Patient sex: M
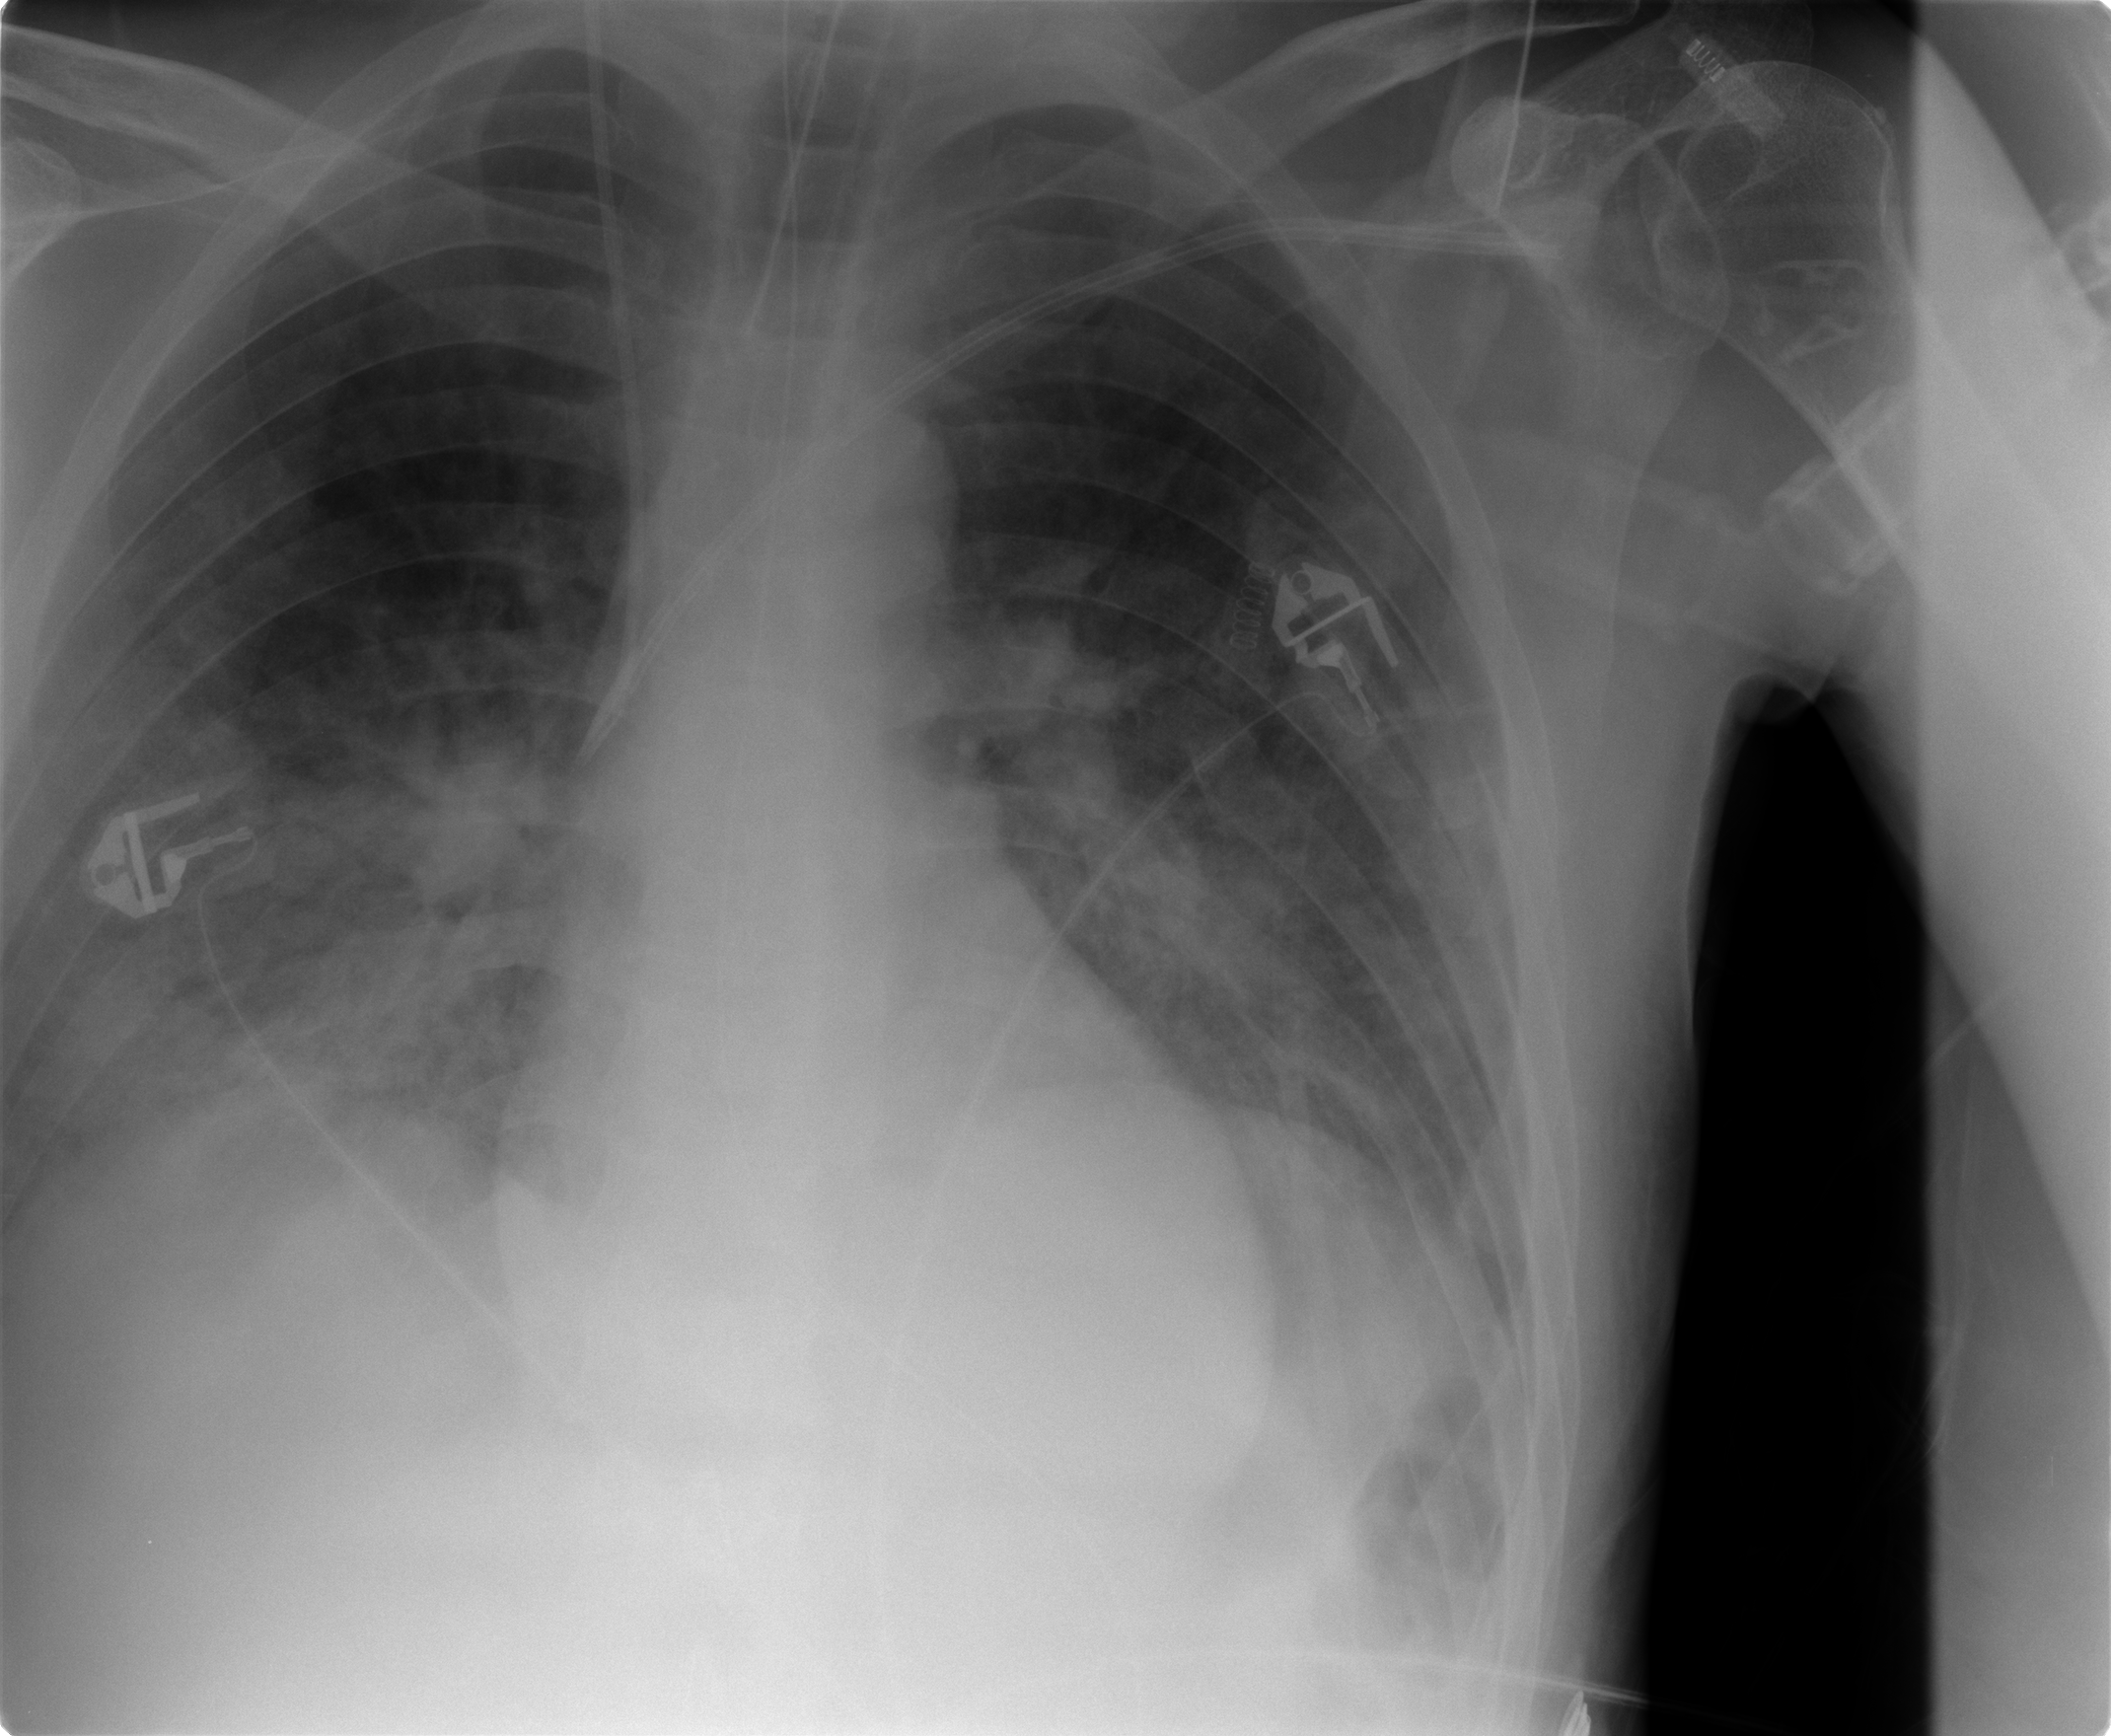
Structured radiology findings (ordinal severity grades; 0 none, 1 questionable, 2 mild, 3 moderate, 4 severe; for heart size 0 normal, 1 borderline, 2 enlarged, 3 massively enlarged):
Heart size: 0
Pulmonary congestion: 2
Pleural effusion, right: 0
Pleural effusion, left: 0
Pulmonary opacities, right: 3
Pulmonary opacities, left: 3
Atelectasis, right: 2
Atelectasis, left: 2